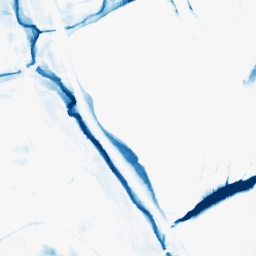
Category: morphological
Decomposition family: morphological_rect
Decomposition parameters: operation: closing
width: 20
height: 20
Upsampling method: fft_zeropad
Upsampling parameters: scale: 4
Upsampling scale: 4